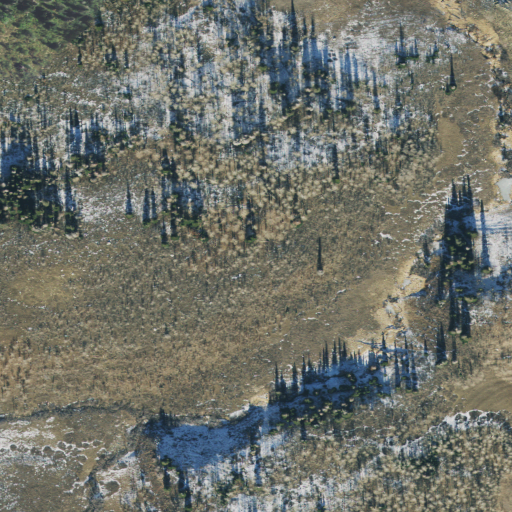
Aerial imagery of plain(s) in Utah named Farmington Flats containing deciduous forest, shrub, and woody wetlands